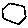
Label: hexagon